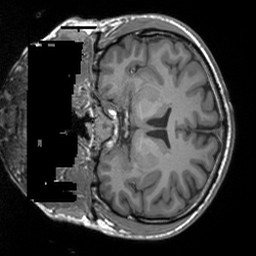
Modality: T1w
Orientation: coronal
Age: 28
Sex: male
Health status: healthy
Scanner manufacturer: siemens
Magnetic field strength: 3 T
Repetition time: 1.9 s
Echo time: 0.00252 s